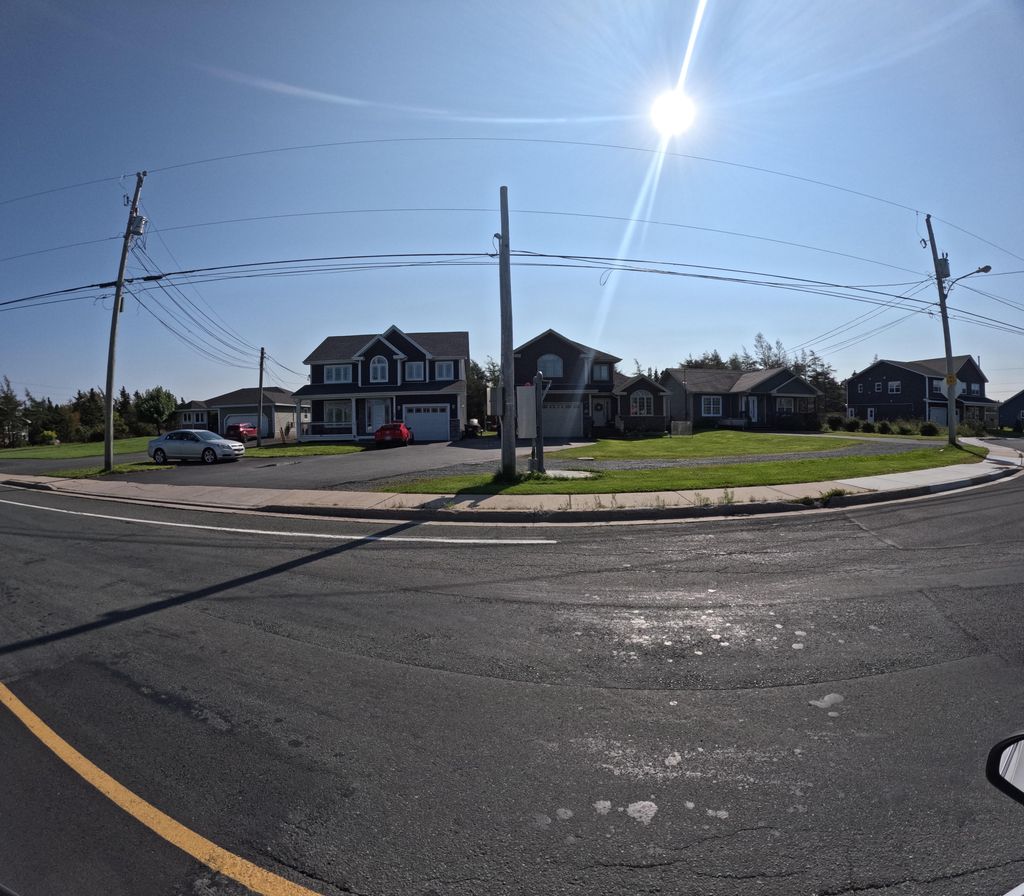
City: st_johns